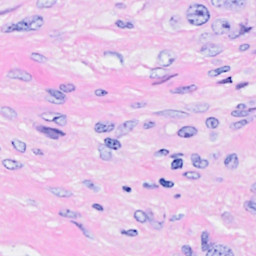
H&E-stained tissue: Breast